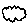
Label: cloud